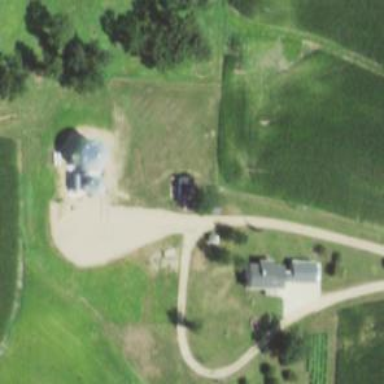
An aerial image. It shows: Driveway.